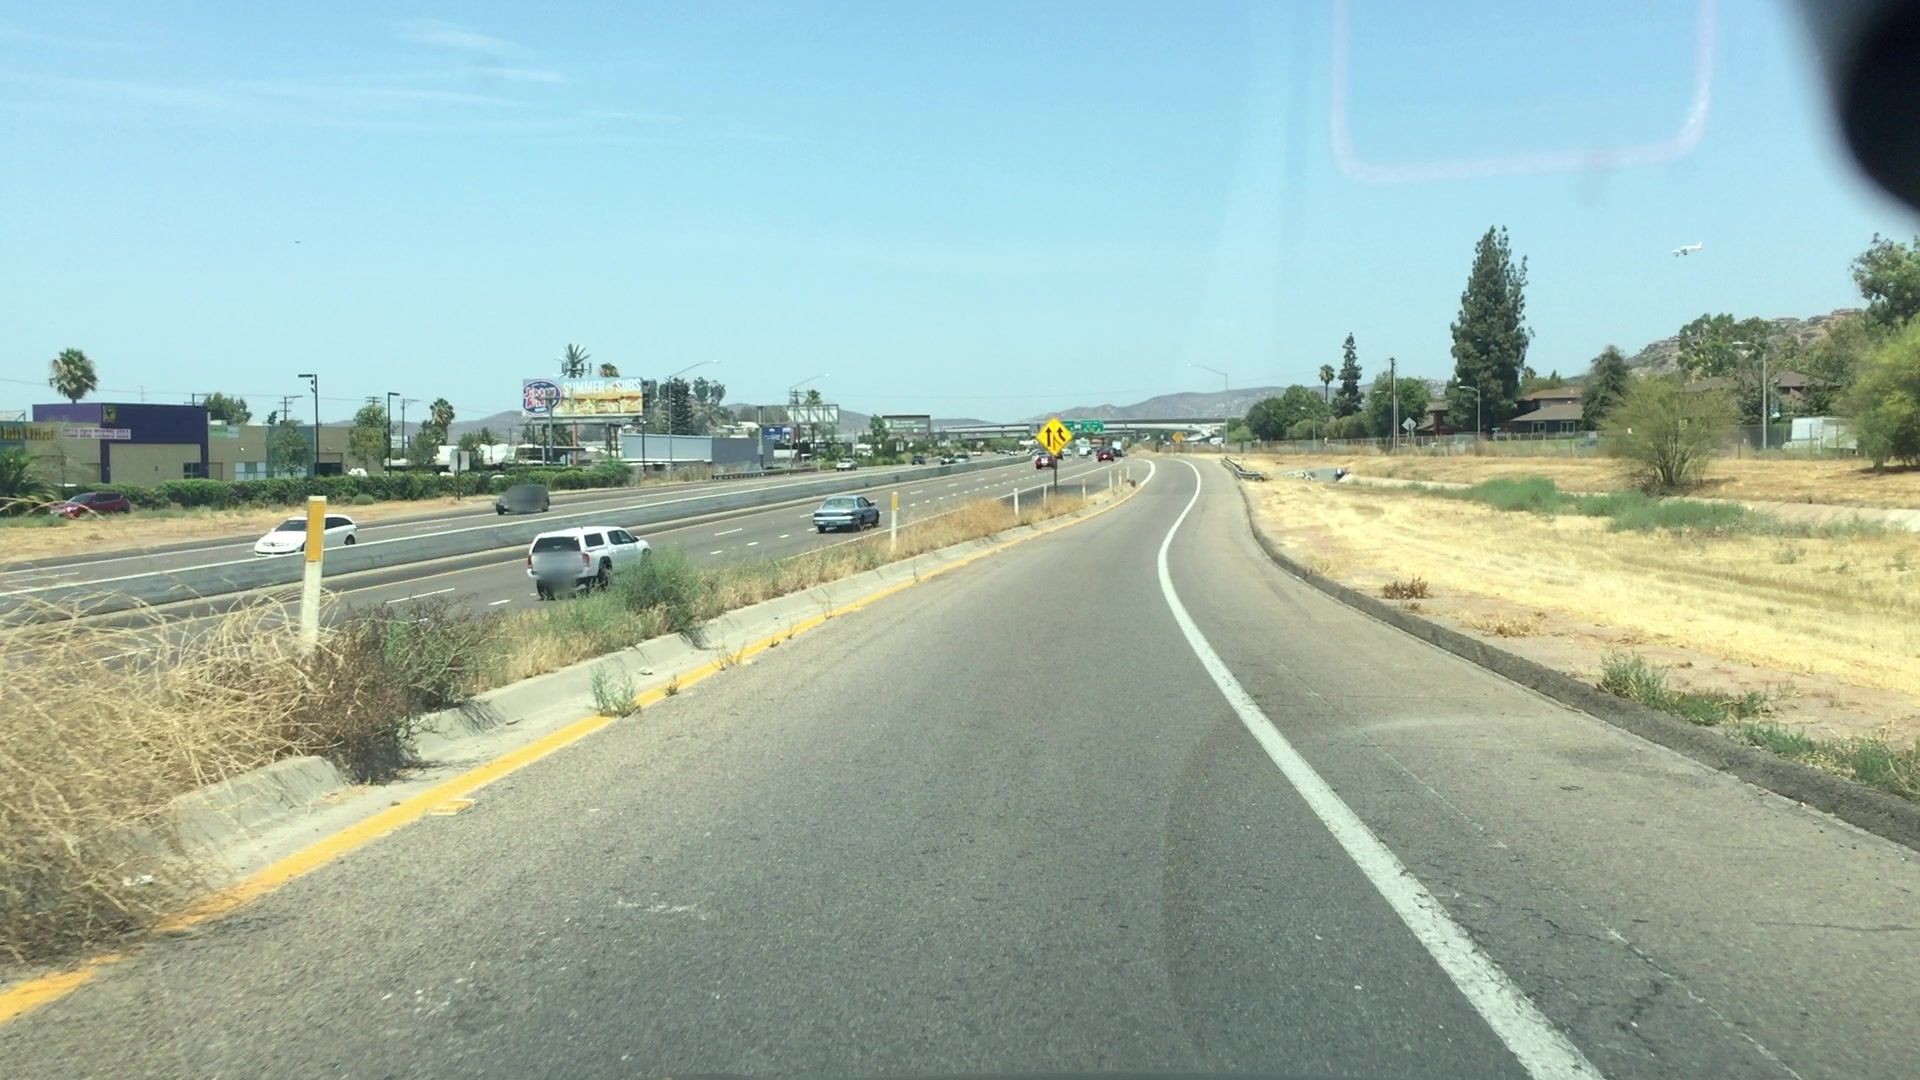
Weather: clear
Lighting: day
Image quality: good
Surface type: driving surface
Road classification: motorway_link
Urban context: urban centre
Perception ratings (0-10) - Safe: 0.83, Lively: 1.22, Beautiful: 4.74, Boring: 6.69, Depressing: 7.33, Wealthy: 1.08